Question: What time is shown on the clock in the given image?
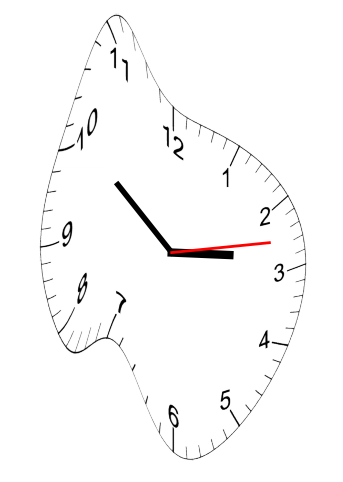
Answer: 02:51:13